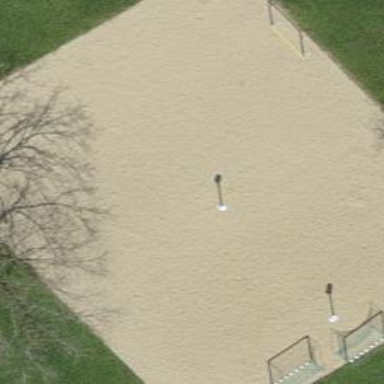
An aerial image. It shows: Pitch used for beach volleyball.